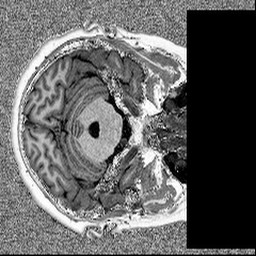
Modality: MP2RAGE
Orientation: axial
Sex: female